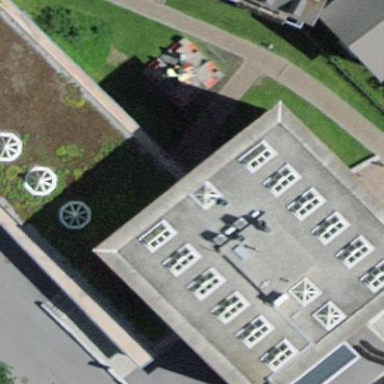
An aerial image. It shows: Building that serves as library.